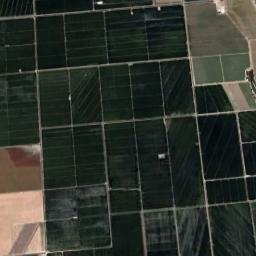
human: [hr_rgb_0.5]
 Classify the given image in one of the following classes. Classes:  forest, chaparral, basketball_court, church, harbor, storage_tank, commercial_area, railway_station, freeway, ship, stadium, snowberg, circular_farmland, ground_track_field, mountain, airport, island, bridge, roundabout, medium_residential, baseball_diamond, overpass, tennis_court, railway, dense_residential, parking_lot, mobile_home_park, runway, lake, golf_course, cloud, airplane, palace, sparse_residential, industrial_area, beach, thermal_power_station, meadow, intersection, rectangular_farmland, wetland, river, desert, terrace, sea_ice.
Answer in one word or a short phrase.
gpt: rectangular_farmland